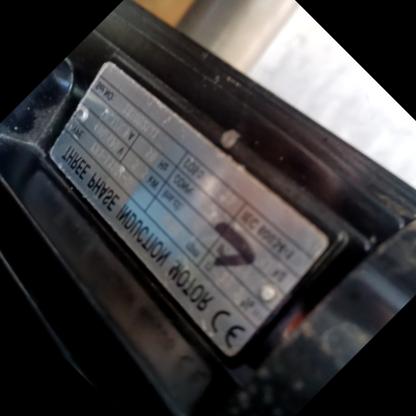
Klasa: tabliczka-znamionowa